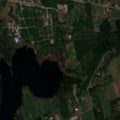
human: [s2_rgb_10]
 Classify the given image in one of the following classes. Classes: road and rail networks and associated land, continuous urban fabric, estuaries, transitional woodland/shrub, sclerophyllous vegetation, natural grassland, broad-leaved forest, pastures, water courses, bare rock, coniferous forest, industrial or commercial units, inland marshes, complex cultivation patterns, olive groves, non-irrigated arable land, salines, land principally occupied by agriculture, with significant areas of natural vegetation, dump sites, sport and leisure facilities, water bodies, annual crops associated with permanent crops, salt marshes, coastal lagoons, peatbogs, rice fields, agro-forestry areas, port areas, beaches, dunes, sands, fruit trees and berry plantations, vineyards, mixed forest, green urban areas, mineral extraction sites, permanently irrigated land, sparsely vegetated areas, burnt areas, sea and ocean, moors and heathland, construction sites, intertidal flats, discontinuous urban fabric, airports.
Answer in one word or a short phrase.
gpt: discontinuous urban fabric, non-irrigated arable land, land principally occupied by agriculture, with significant areas of natural vegetation, broad-leaved forest, mixed forest, water bodies